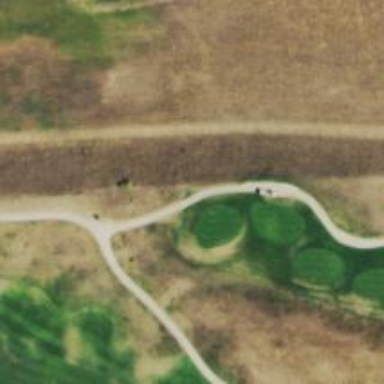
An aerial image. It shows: Golf tee on grassy land.